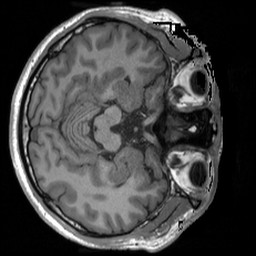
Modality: T1w
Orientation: axial
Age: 25
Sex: male
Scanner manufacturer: siemens
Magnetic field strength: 3 T
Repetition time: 1.9 s
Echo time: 0.00232 s